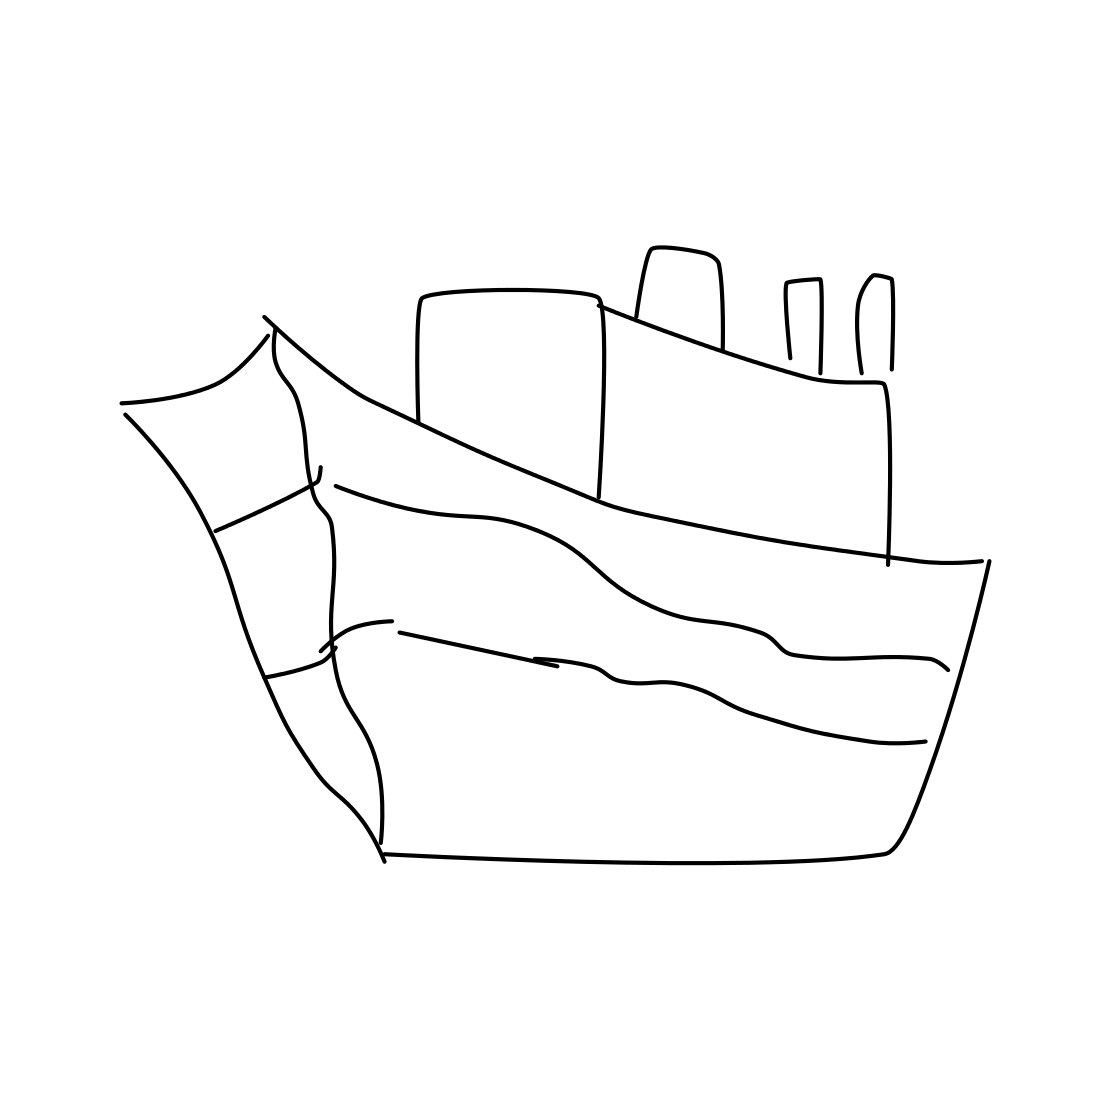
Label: ship